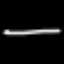
Label: line